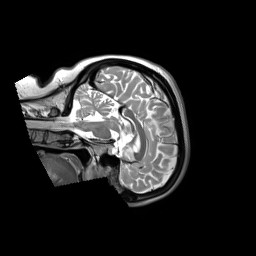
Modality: T2w
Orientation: sagittal
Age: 44
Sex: female
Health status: ill
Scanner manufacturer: siemens
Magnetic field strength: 3 T
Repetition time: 2.8 s
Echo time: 0.326 s